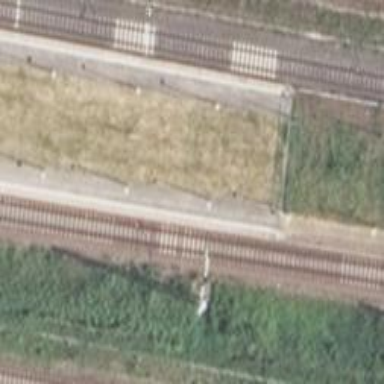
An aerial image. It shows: Milestone along the railway track with catenary mast.